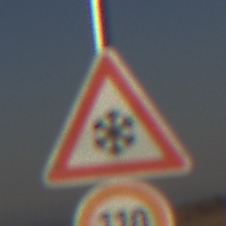
Verkehrszeichen: SchneeOderEisglaette
Zusatzzeichen unten: Geschwindigkeit110
Umgebung: Outdoor, Nature
Tageszeit: MorningAfternoon
Wetter: Clear
Licht: Natural
Jahreszeit: NotSpecified
Kontrast: HighContrast